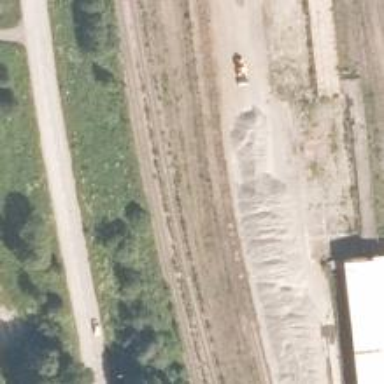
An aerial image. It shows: Railway yard.